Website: lowes
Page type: account-selection
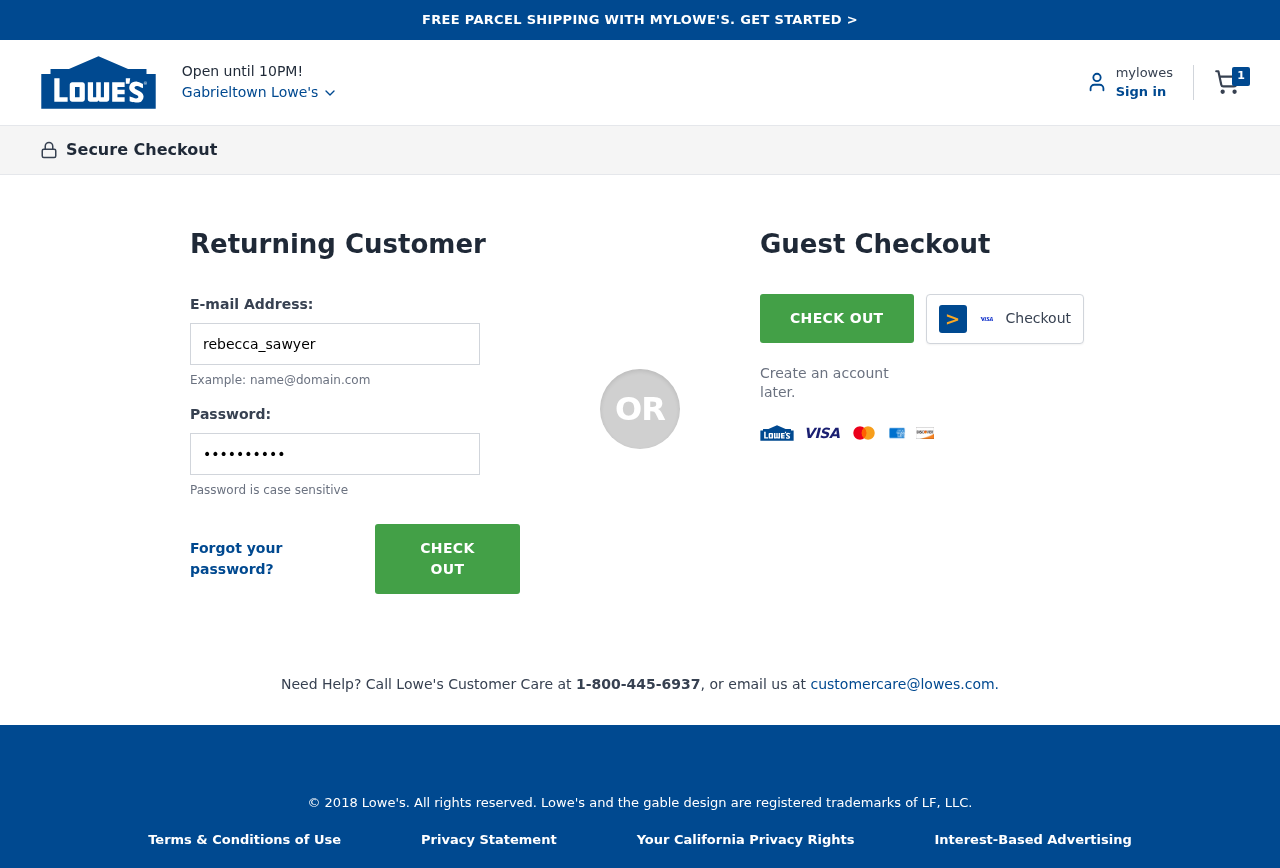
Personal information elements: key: PII_CITY
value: Gabrieltown Lowe's
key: PII_LOGIN_USERNAME
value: rebecca_sawyer
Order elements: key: ORDER_NUM_ITEMS
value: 1